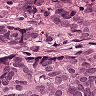
Metastatic tissue present: yes